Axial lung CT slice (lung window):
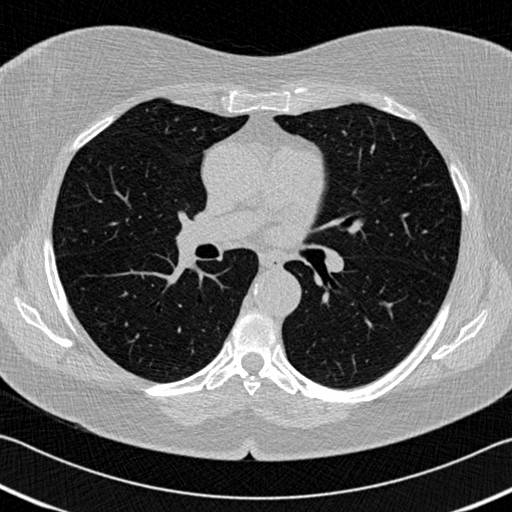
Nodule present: no